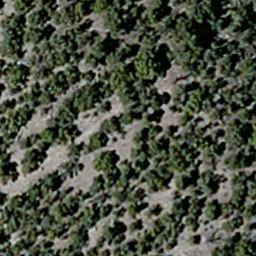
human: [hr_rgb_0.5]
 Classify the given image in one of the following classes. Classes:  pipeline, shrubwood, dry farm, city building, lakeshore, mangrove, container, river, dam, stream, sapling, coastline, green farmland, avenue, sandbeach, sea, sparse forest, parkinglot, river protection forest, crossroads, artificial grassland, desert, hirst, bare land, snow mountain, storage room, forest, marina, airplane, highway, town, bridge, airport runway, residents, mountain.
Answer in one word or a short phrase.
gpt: sparse forest